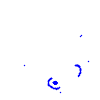
Particle: kaon